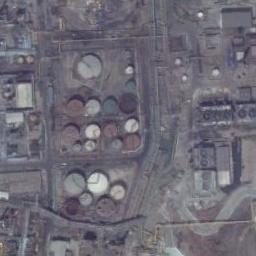
Label: storage tanks